Field crop: maize
Growth stage: 1
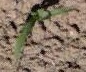
Species: maize